Question: I am just trying to write a MenuInflate. when user clicks to AboutUs button a small dialog box should appear and write what I want to. But somehow it writes MainActivity instead of "About us About us"
'''
public boolean onOptionsItemSelected(MenuItem item) {
switch (item.getItemId()) {
case R.id.aboutUs:
Intent i = new Intent("com.android.ABOUT");
finish();
startActivity(i);
break;
case R.id.preferences:
break;
}
return false;
}
'''
this is my about.xml file
'''
<?xml version="1.0" encoding="utf-8"?>
<LinearLayout xmlns:android="http://schemas.android.com/apk/res/android"
android:layout_width="match_parent"
android:layout_height="match_parent"
android:orientation="vertical" >
<TextView
android:id="@+id/textView1"
android:layout_width="wrap_content"
android:layout_height="wrap_content"
android:text="About me About Me" >
</TextView>
>
</LinearLayout>
'''
and related part of AndroidManifest.xml
'''
<activity
android:name=".AboutUs"
android:exported="false"
android:label="@string/title_activity_main"
android:theme="@android:style/Theme.Dialog" >
<intent-filter>
<action android:name="com.android.ABOUT" />
<category android:name="android.intent.category.DEFAULT" />
</intent-filter>
</activity>
'''

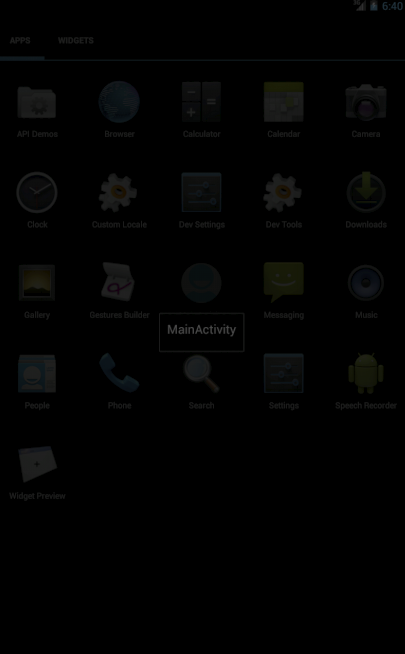
Answer: If 'setContentView(R.layout.my_layout_file)' isn't included in the 'onCreate()' method then Android doesn't know what 'View' to display resulting in nothing to display in the 'Activity'. This also will keep the 'Activity' from being able to instantiate any 'Views' such as 'TextViews', 'EditText's, 'Buttons', etc.
<URL>